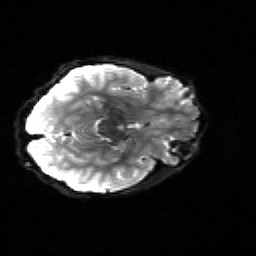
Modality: sbref
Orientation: axial
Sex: male
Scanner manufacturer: siemens
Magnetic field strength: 3 T
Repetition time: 5 s
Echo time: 0.071 s